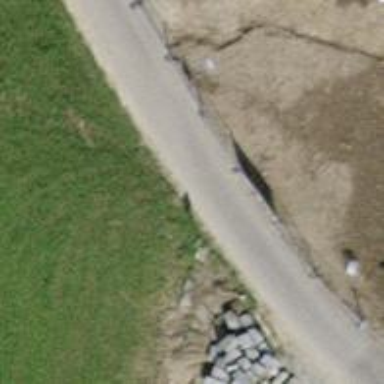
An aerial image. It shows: Bollard.